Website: walmart
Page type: billing-address
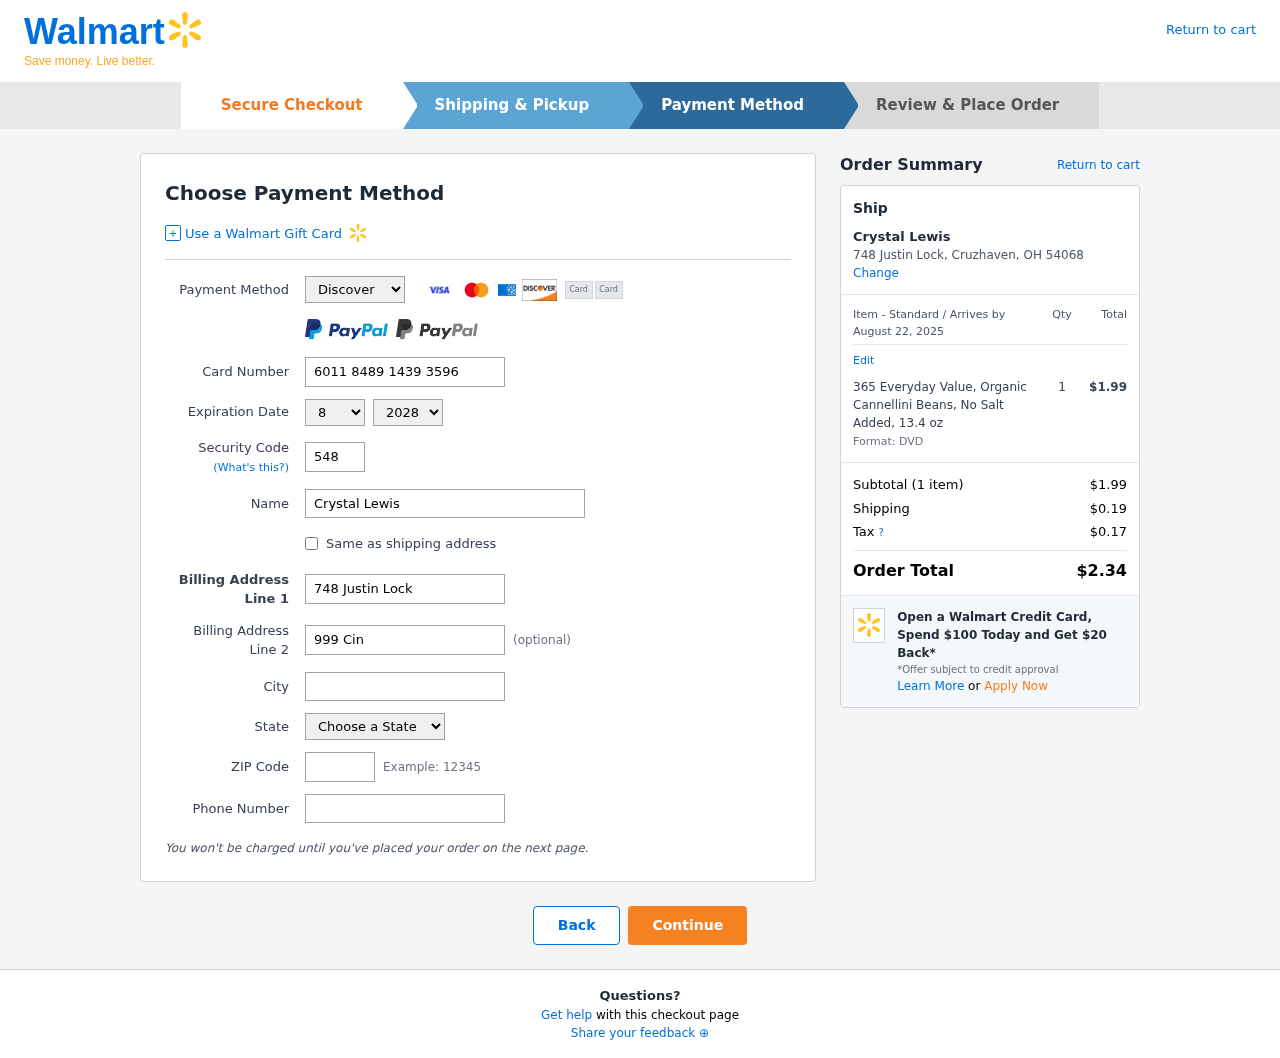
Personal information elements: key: PII_CARD_CVV
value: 548
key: PII_CARD_EXPIRY_MONTH
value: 08
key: PII_CARD_EXPIRY_YEAR
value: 28
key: PII_CARD_NUMBER
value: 6011 8489 1439 3596
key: PII_CARD_TYPE
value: Discover
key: PII_CITY
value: Cruzhaven
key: PII_CITY_STATE_ZIP
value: Cruzhaven, OH 54068
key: PII_FULLNAME
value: Crystal Lewis
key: PII_PHONE
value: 7334713135
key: PII_POSTCODE
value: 54068
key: PII_STATE
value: Ohio
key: PII_STREET
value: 748 Justin Lock
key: PII_STREET2
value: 999 Cindy Dam Suite 727
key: PII_FULLNAME2
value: Crystal Lewis
Product elements: key: PRODUCT1_NAME
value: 365 Everyday Value, Organic Cannellini Beans, No Salt Added, 13.4 oz
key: PRODUCT1_PRICE
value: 1.99
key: PRODUCT1_QUANTITY
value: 1
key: PRODUCT1_DESC
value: Format: DVD
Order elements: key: ORDER_DELIVERY_DATE
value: August 22, 2025
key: ORDER_NUM_ITEMS
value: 1
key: ORDER_SUBTOTAL
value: $1.99
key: ORDER_SHIPPING_COST
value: $0.19
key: ORDER_TAX
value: $0.17
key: ORDER_TOTAL
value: $2.34